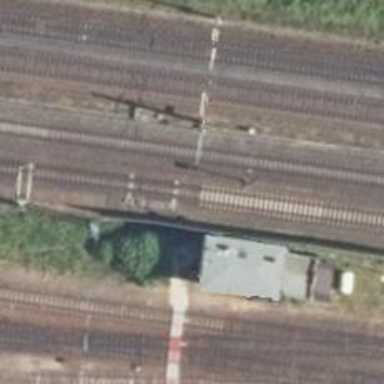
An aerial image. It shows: Railway switch with the turnout side on the left.